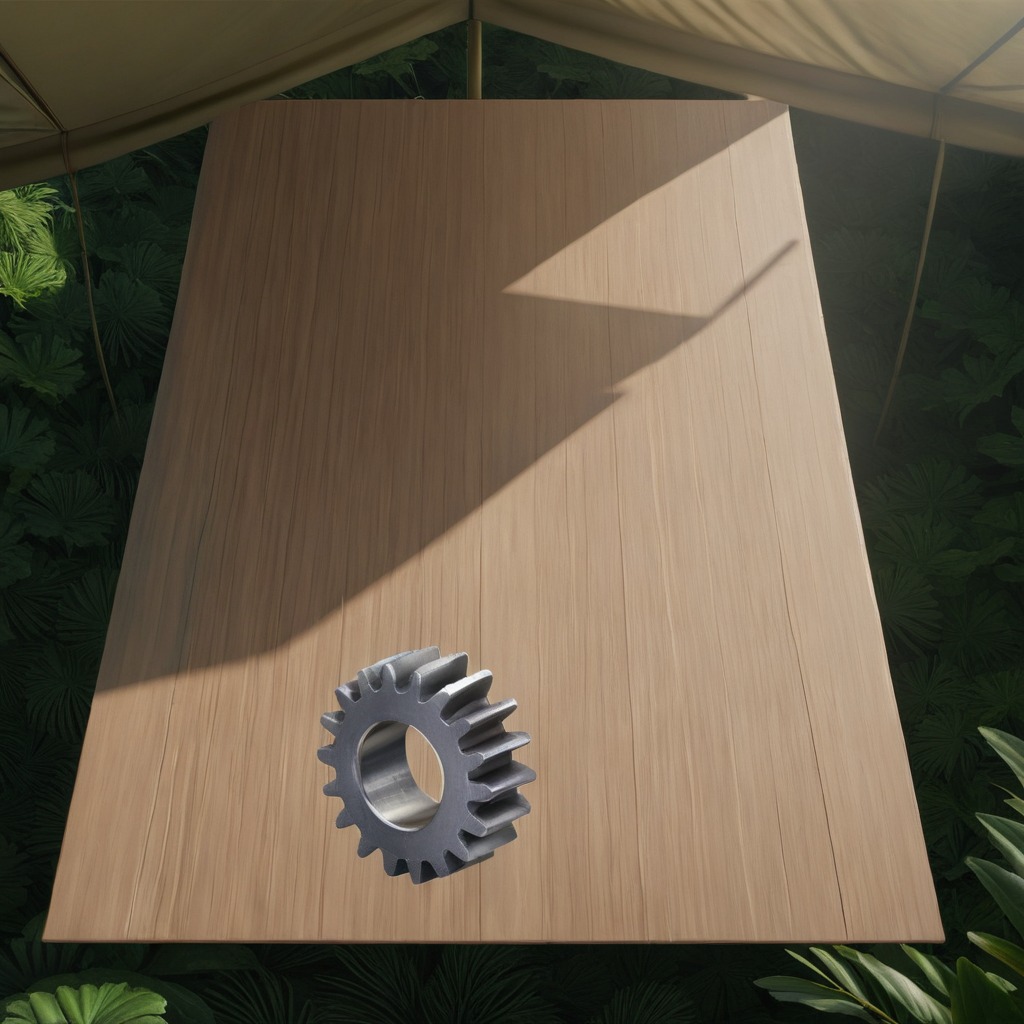
A steel gear with teeth is lying on a wooden table inside a jungle field workshop tent.